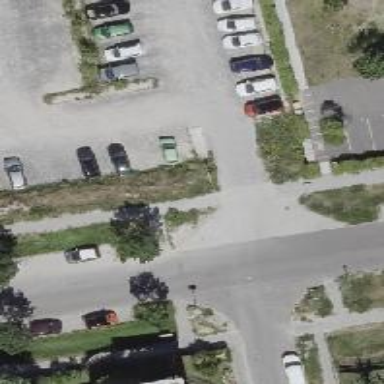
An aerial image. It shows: Sidewalk along the footway.